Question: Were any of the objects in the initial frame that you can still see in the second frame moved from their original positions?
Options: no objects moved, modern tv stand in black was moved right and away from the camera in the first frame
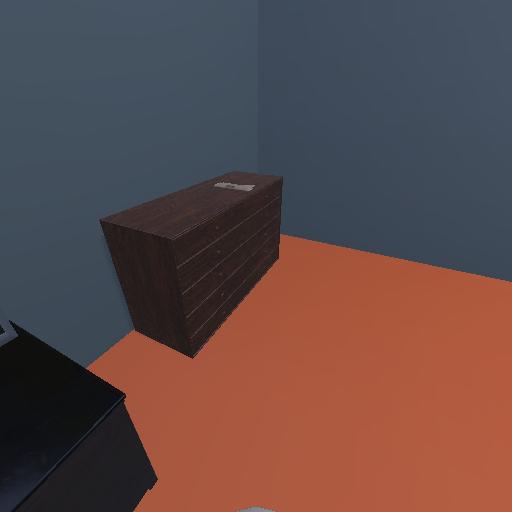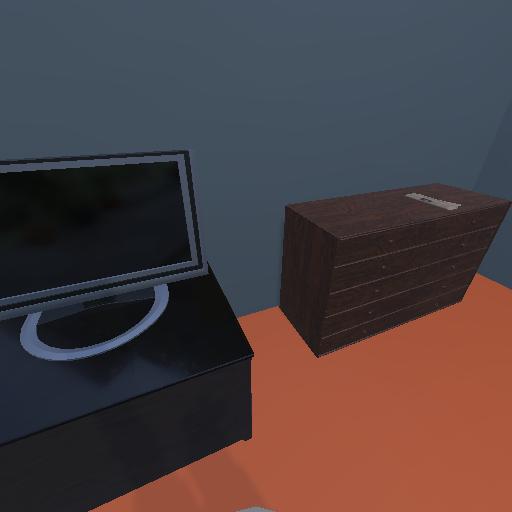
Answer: no objects moved